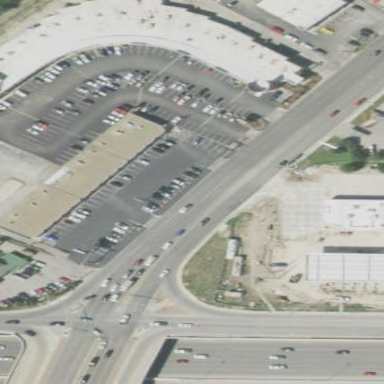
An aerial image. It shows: Retail building.